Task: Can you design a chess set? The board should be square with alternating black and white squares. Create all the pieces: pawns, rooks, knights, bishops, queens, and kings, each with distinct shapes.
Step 2188:
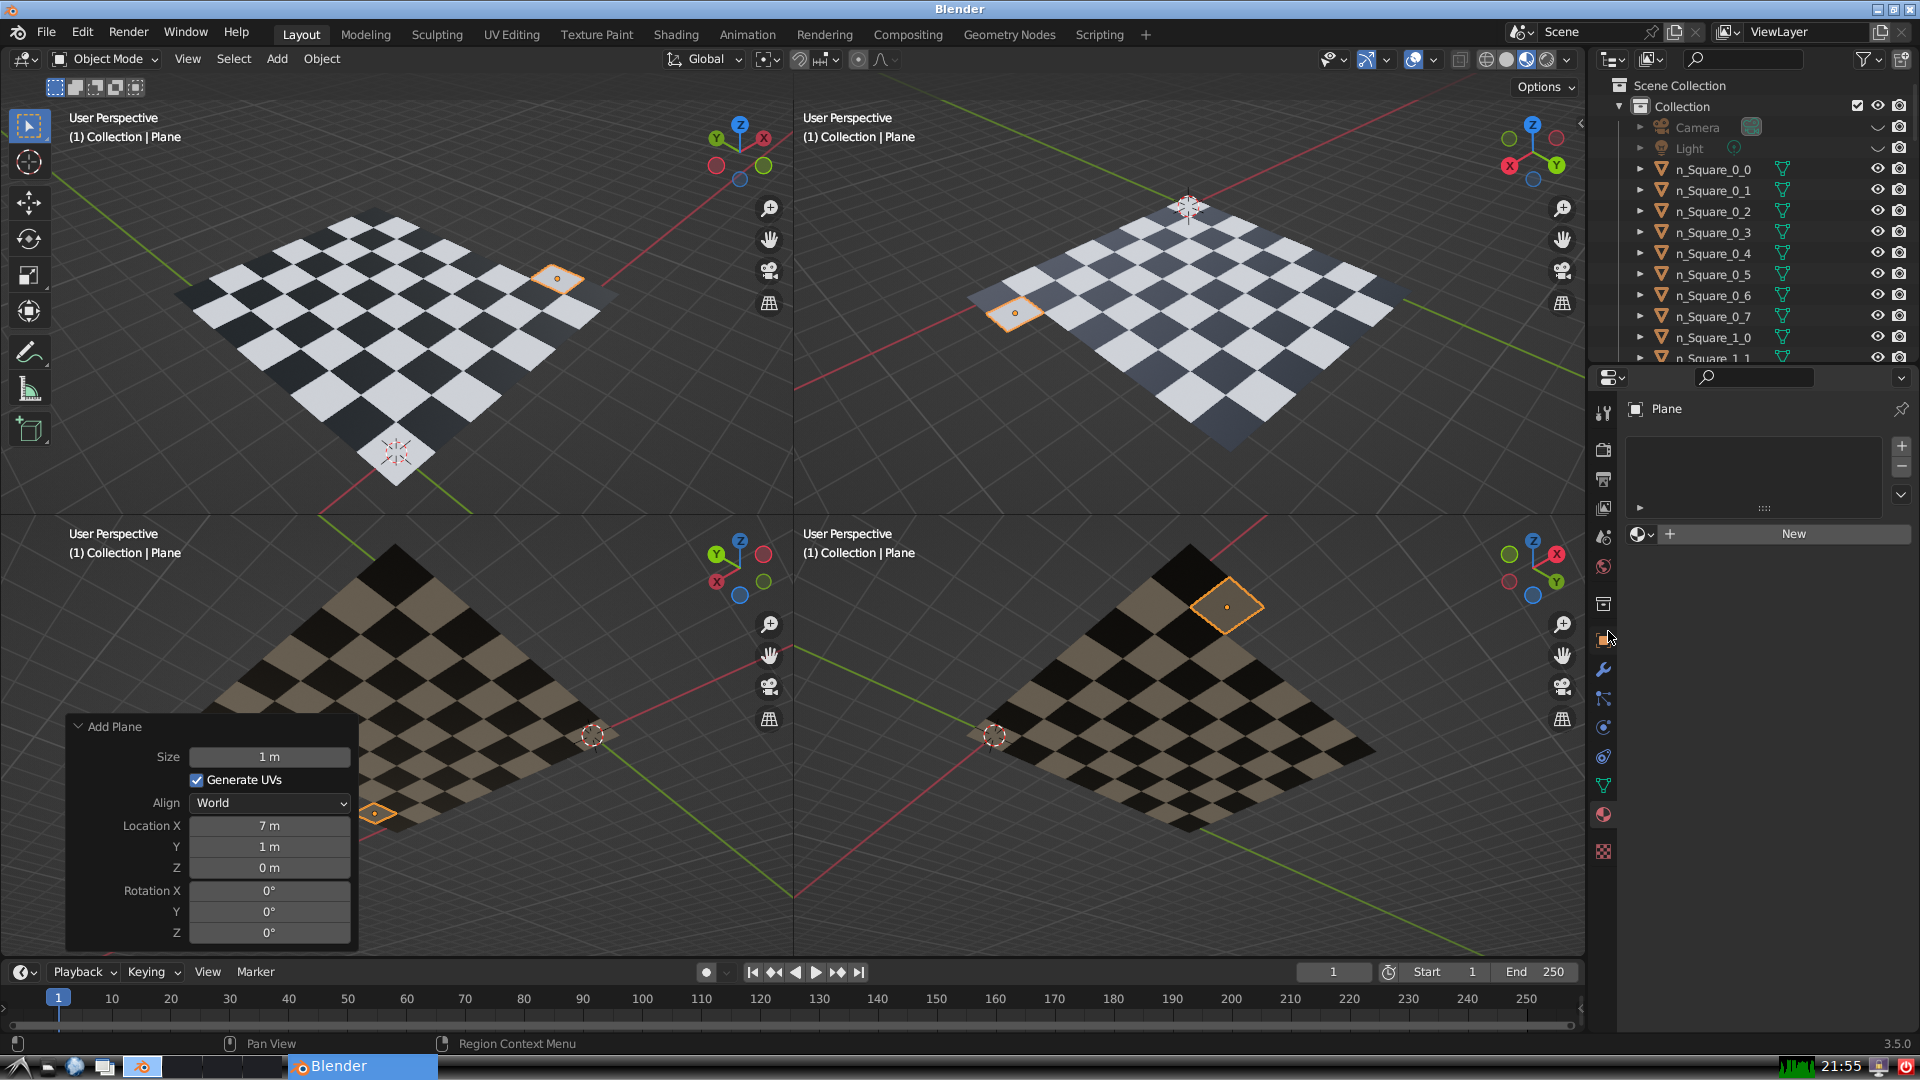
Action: click: no